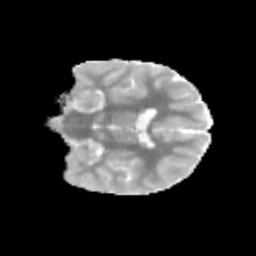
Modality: MD
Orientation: coronal
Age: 9
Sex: male
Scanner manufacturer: siemens
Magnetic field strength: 3 T
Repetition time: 3.8 s
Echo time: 0.07 s